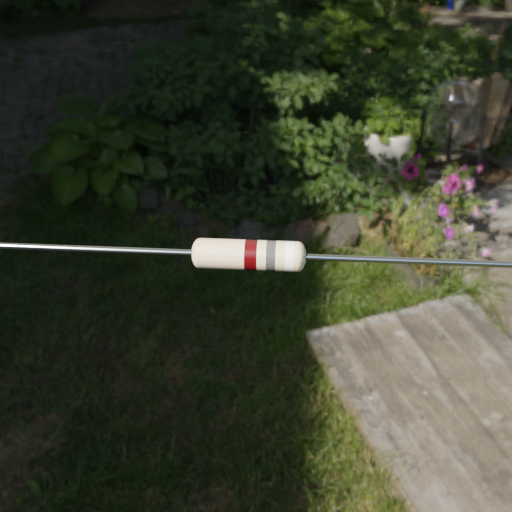
Resistor colour bands (in order): brown, gray, white